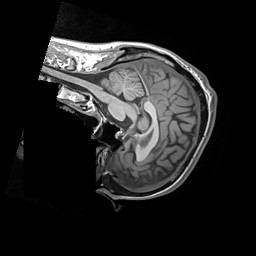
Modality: T1w
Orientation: sagittal
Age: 32
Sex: male
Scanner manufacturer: siemens
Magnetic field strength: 3 T
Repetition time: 1.55 s
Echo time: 0.00234 s